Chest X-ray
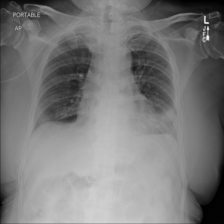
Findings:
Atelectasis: negative
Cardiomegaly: negative
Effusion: negative
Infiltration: negative
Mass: negative
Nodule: negative
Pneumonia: negative
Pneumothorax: negative
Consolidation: negative
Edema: negative
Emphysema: negative
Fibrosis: negative
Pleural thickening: negative
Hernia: negative